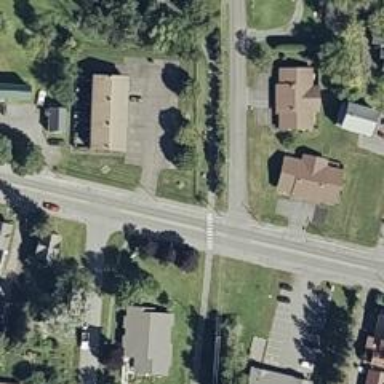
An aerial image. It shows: Marked crossing on footway.